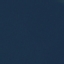
Land use / land cover class: SeaLake